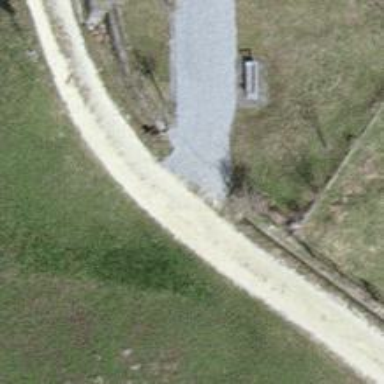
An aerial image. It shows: Gravel track with grade2 tracktype.